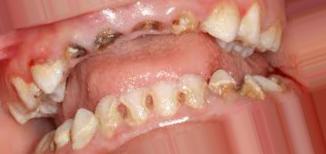
Condition: Caries